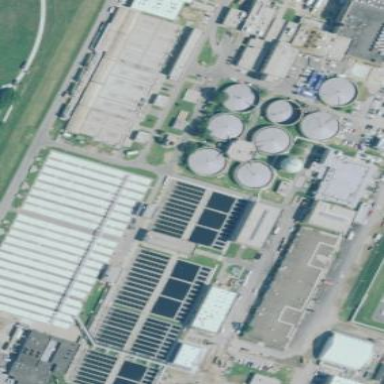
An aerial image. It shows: View of wastewater plant.